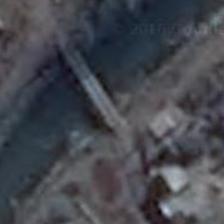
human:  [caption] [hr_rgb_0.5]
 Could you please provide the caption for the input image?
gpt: several buildings are in one side of a river with a bridge .

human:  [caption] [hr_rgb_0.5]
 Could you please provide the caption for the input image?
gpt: a bridge is on a river with several buildings on one side of the river .

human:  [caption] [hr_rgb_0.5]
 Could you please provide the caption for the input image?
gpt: a small bridge is on a river with several buildings on one side of it .

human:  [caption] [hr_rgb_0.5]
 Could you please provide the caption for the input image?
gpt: both sides of the bank with treelined footpath is connected by this small bridge .

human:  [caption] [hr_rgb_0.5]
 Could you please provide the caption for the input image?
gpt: a small bridge is on a river with several buildings on one side of it .